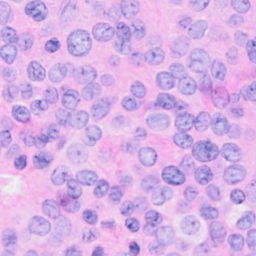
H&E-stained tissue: Breast